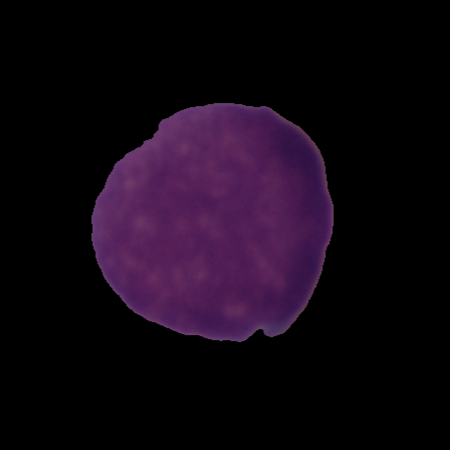
Label: healthy